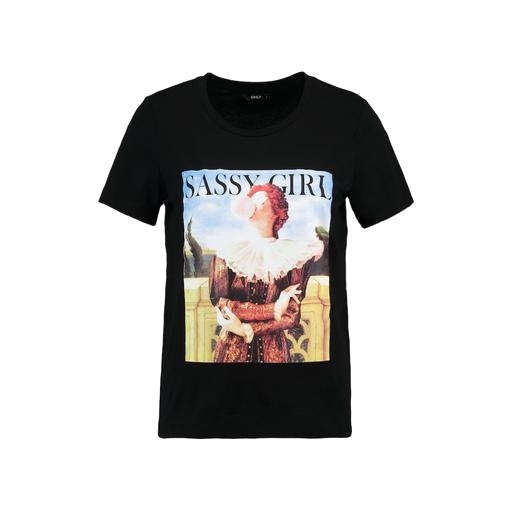
black shakespeare girl t-shirt, black bisou t-shirt, graphic tee shirt, white background